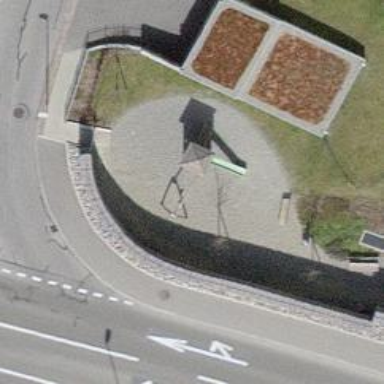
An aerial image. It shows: Playground featuring slide.